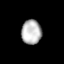
Tissue: lung
Cell type: Myeloid cells
Senescence score: 0.1969
Nuclear area (px): 480
Mean DAPI intensity: 182.808